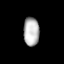
Tissue: lung
Cell type: Endothelial cells
Senescence score: 0.6332
Nuclear area (px): 439
Mean DAPI intensity: 181.934